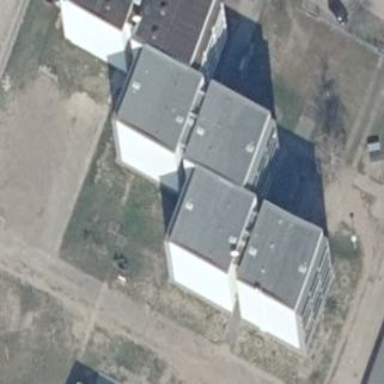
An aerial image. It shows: Building.